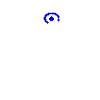
Particle: pion